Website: lowes
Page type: billing-address
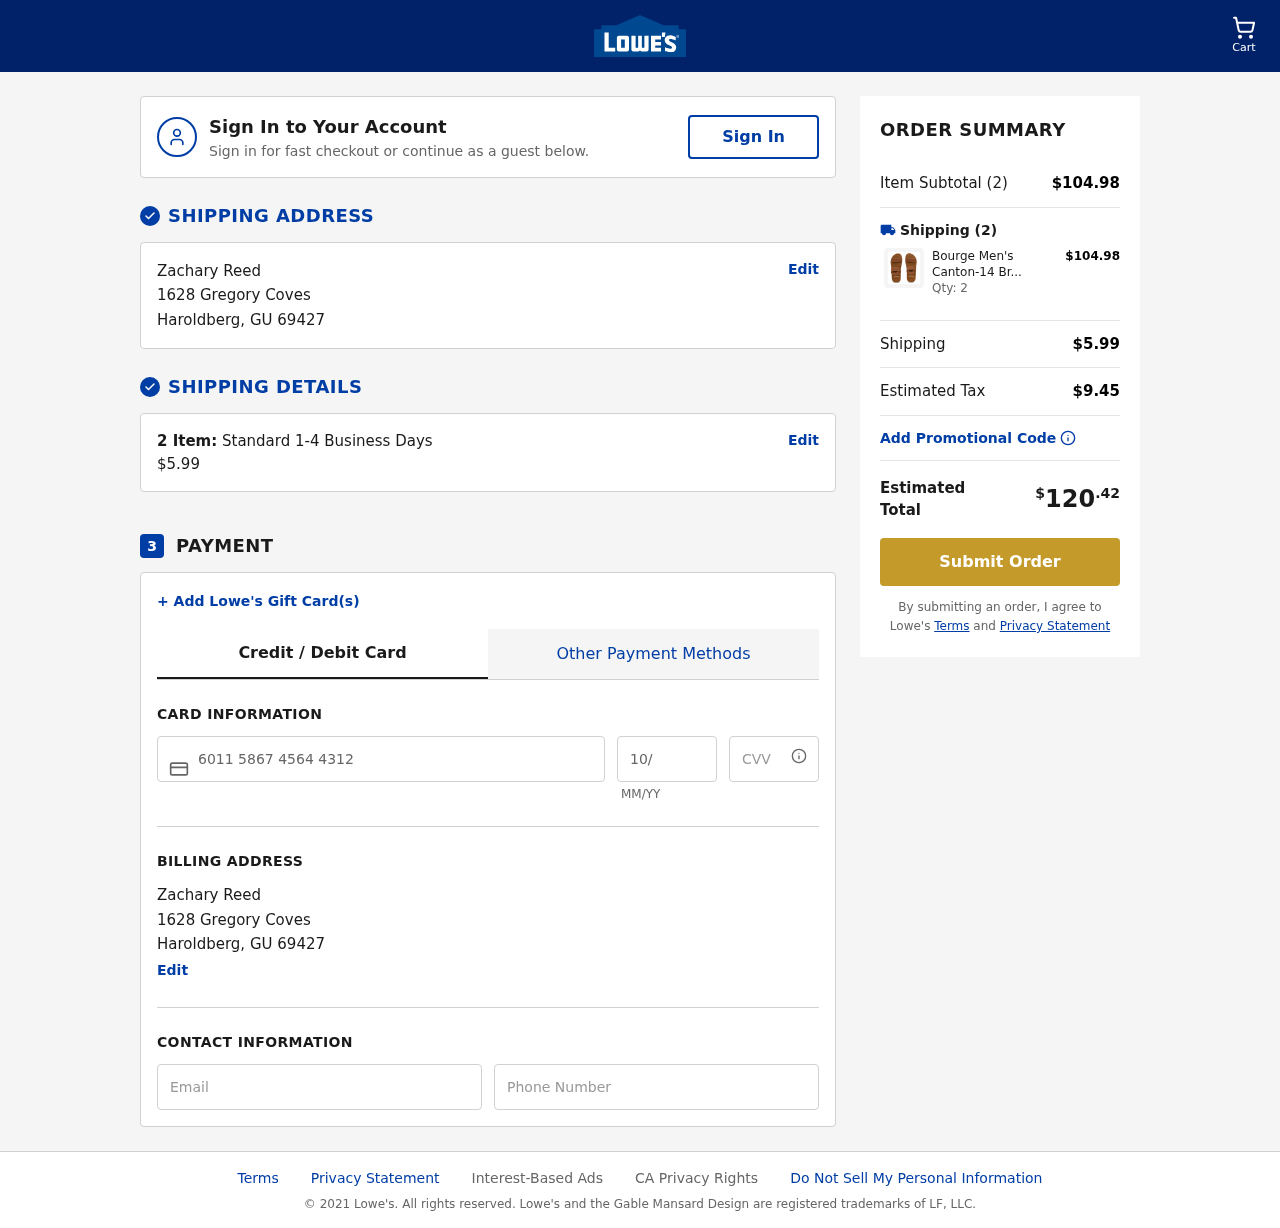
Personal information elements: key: PII_CARD_CVV
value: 328
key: PII_CARD_EXPIRY
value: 10/27
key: PII_CARD_NUMBER
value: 6011 5867 4564 4312
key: PII_CITY
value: Haroldberg
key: PII_EMAIL
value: zreed@yahoo.com
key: PII_FULLNAME
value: Zachary Reed
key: PII_PHONE
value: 8349787762
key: PII_POSTCODE
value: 69427
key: PII_STATE_ABBR
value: GU
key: PII_STREET
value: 1628 Gregory Coves
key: PII_FULLNAME2
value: Zachary Reed
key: PII_CITY2
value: Haroldberg
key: PII_STATE_ABBR2
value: GU
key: PII_POSTCODE_FULL
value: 69427
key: PII_POSTCODE_NUMERIC
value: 69427
Product elements: key: PRODUCT1_NAME
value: Bourge Men's Canton-14 Brown Floaters-7 UK (41 EU) (8 US) (Canton-14-07)
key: PRODUCT1_PRICE
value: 52.49
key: PRODUCT1_QUANTITY
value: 2
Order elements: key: ORDER_NUM_ITEMS
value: Cart
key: ORDER_NUM_ITEMS
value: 2 Item:
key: ORDER_NUM_ITEMS
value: Item Subtotal (2)
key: ORDER_SHIPPING_COST
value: $5.99
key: ORDER_SUBTOTAL
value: $104.98
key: ORDER_TAX
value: $9.45
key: ORDER_TOTAL
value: $120.42